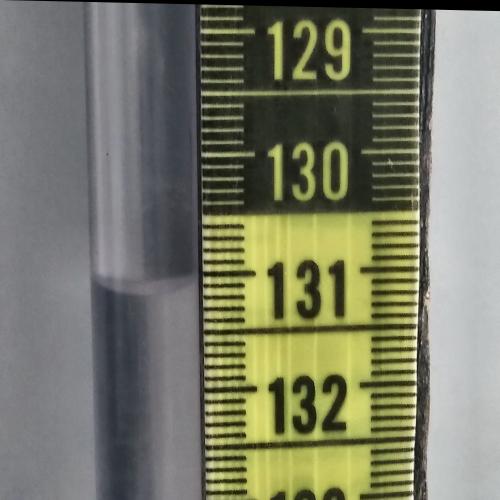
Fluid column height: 131.1 cm